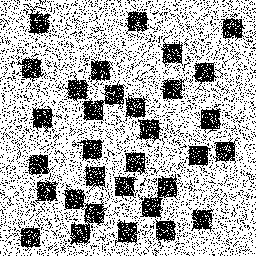
Squares: 32
Triangles: 0
Stars: 0
Total shapes: 32